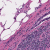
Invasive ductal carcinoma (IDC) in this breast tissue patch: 0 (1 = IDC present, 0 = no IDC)